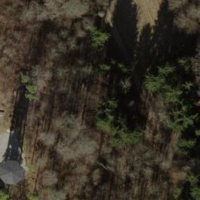
EUNIS habitat code: 41
Species observed at this site:
Leptoglossus occidentalis